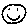
Label: smiley face